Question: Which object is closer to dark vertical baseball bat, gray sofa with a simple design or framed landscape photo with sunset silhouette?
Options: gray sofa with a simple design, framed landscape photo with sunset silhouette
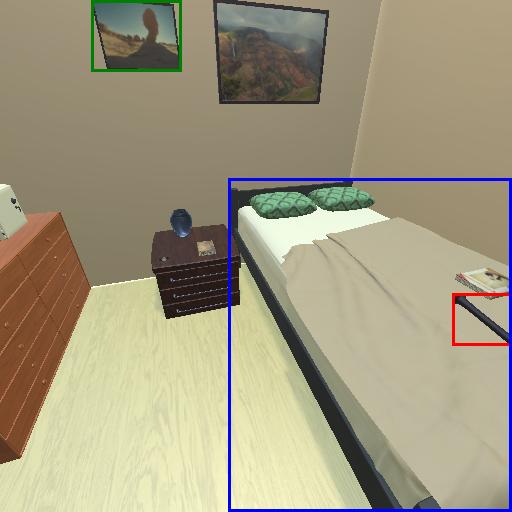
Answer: gray sofa with a simple design